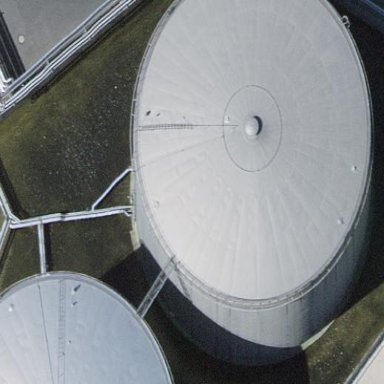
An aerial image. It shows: Storage tank building.